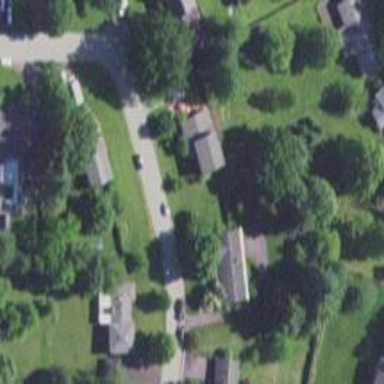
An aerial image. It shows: Residential road.